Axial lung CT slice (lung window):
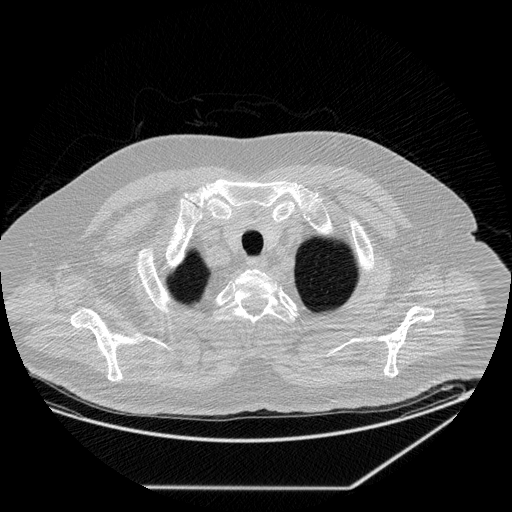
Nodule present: no